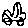
Label: car